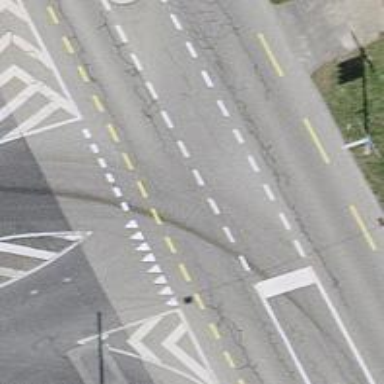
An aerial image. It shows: Primary highway with designated cycle lane.